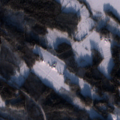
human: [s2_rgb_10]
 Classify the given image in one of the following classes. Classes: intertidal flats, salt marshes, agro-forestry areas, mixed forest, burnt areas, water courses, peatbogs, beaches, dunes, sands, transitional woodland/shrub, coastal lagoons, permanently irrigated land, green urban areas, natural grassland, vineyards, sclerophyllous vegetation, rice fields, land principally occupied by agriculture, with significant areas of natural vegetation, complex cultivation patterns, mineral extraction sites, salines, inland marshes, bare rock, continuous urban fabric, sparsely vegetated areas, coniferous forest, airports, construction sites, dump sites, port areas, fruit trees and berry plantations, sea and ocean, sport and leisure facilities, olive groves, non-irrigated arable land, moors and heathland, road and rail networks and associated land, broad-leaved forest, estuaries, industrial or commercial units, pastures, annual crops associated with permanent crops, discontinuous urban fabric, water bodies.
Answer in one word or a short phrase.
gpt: coniferous forest, mixed forest, transitional woodland/shrub, water bodies